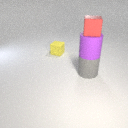
small red rubber cube above large gray rubber cylinder